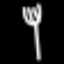
Label: fork